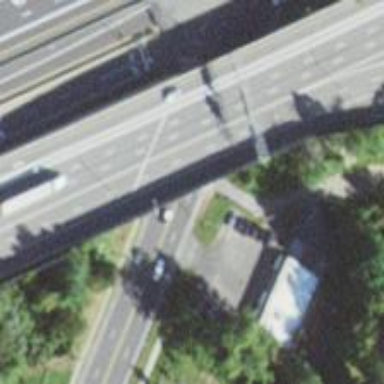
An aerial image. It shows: Motorway junction.